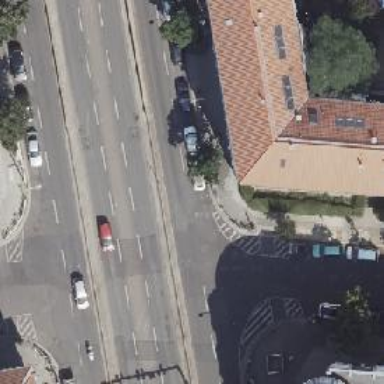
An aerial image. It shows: Sidewalk.